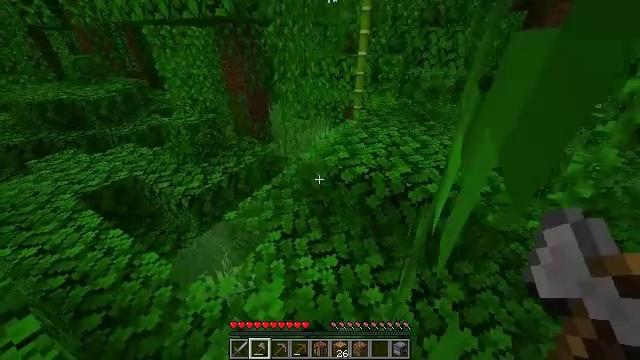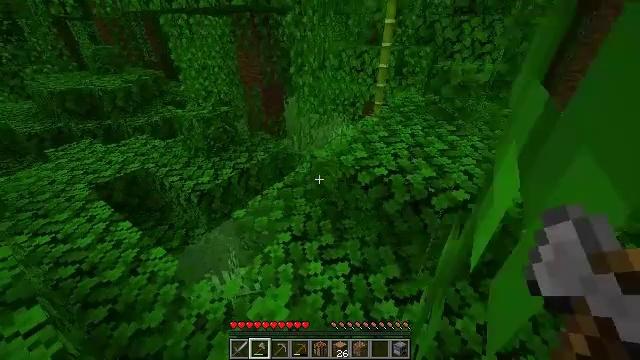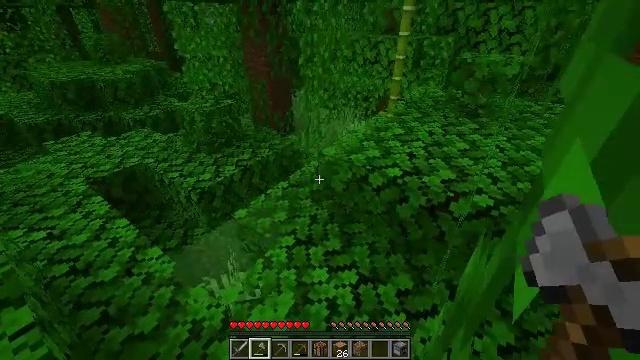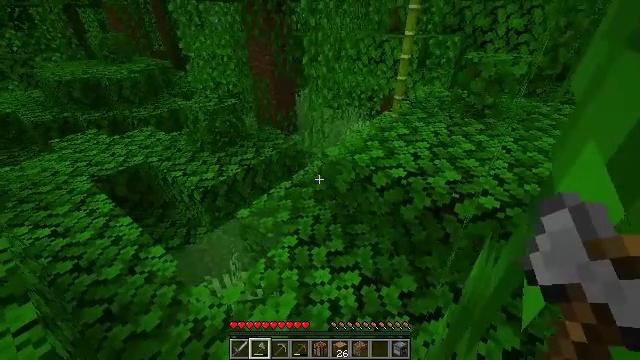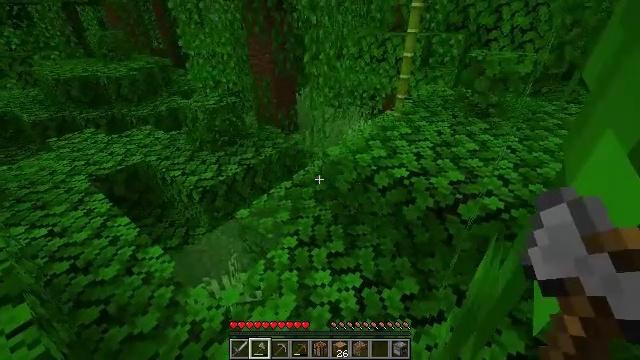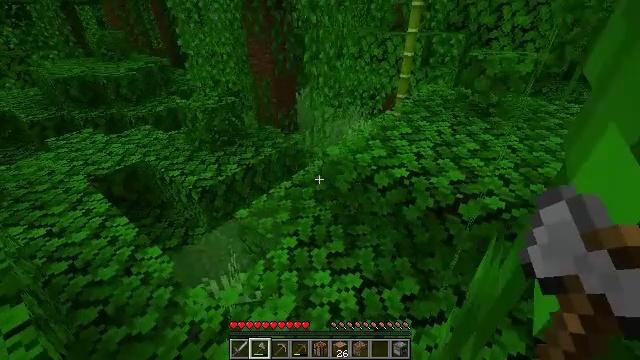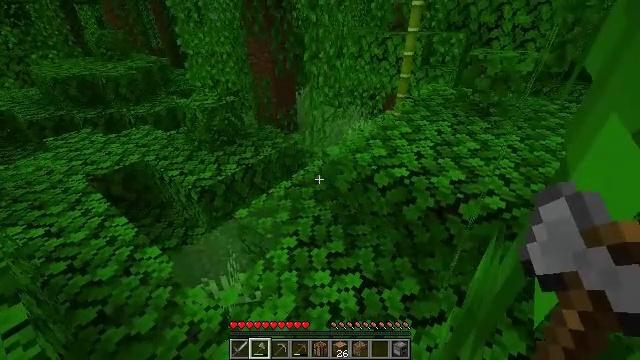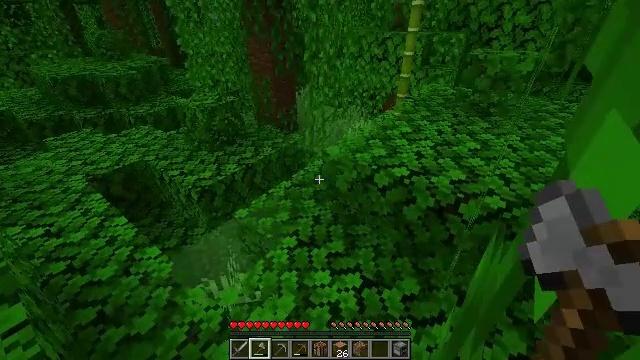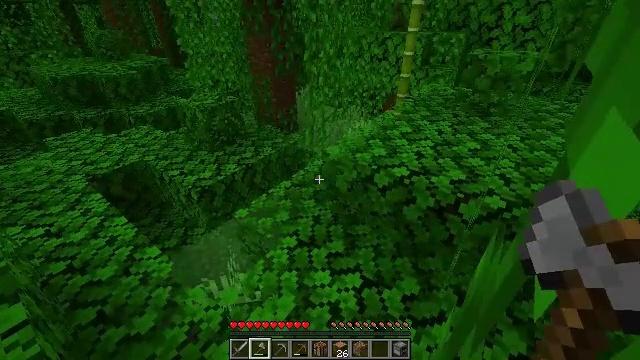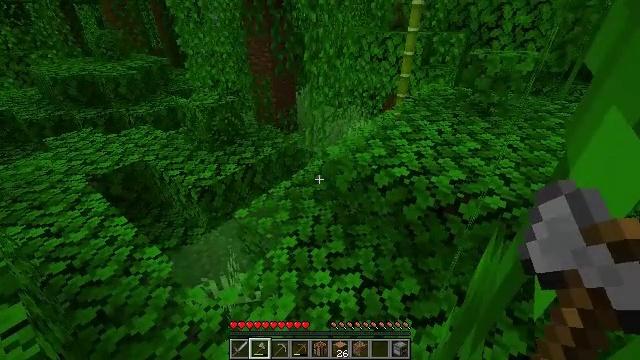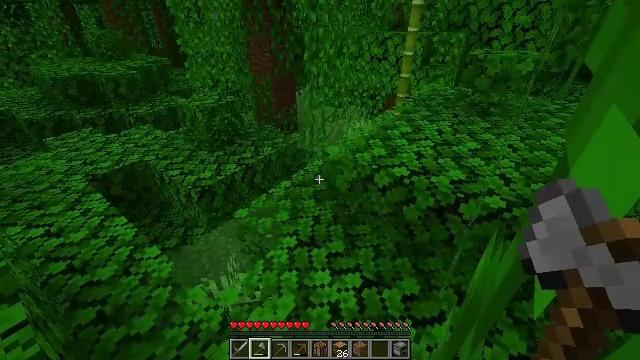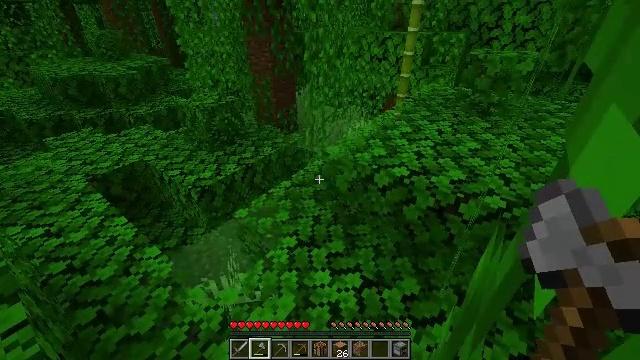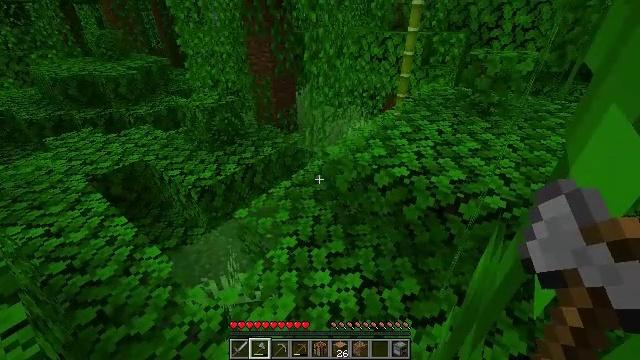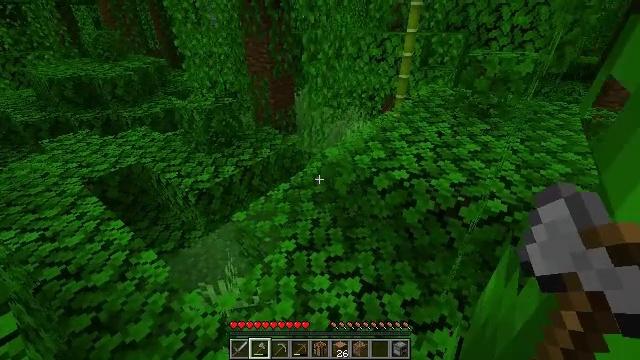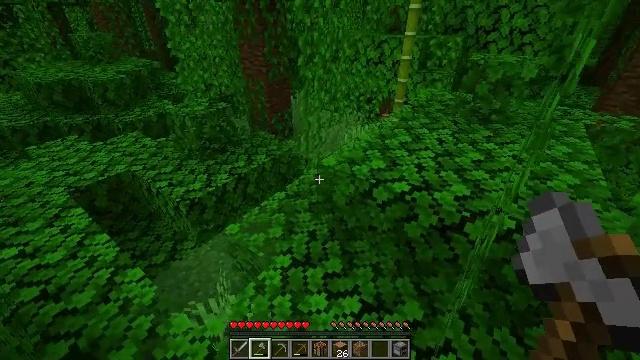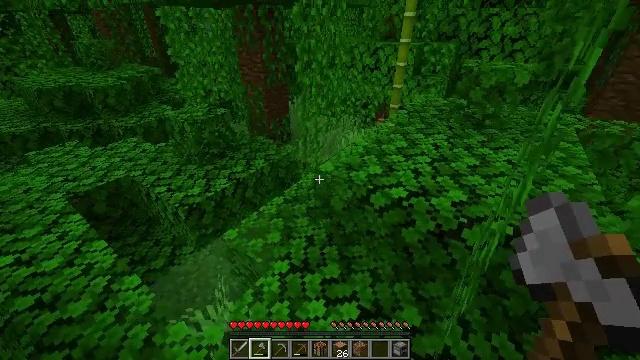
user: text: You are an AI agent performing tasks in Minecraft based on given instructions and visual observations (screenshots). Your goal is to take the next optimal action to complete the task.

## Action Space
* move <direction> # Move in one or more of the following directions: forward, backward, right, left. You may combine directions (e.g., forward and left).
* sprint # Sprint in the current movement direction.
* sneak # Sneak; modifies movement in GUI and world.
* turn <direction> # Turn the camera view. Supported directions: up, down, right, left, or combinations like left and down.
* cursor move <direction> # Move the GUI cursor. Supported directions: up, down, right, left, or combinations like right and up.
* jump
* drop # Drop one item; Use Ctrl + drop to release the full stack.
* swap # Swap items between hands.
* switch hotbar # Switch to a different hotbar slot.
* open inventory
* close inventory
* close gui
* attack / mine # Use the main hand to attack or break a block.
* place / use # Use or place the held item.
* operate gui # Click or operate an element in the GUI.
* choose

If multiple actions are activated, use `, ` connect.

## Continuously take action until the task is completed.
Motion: motion action
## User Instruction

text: Mine bamboo with your hand.
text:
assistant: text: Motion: turn left
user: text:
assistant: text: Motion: turn left
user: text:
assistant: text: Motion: no_op
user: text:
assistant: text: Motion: no_op
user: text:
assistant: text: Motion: no_op
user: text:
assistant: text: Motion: no_op
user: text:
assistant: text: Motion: no_op
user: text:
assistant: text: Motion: no_op
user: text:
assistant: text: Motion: no_op
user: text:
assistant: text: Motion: no_op
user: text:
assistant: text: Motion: no_op
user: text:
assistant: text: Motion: no_op
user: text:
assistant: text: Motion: move forward
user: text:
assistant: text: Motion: move forward, sprint
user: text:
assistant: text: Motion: move forward, sprint
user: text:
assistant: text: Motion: move forward, sprint
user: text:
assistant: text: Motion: move forward, sprint
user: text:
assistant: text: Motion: move forward, sprint
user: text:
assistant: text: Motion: move forward, sprint
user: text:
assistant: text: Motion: move forward, sprint
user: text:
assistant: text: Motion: move forward, sprint
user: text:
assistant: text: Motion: move forward, sprint
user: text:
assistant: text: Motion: move forward, sprint
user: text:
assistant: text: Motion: move forward, sprint
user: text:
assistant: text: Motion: move forward, sprint
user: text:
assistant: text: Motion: move forward, sprint
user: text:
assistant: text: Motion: sprint
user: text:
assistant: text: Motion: no_op
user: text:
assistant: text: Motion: no_op
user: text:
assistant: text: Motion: no_op